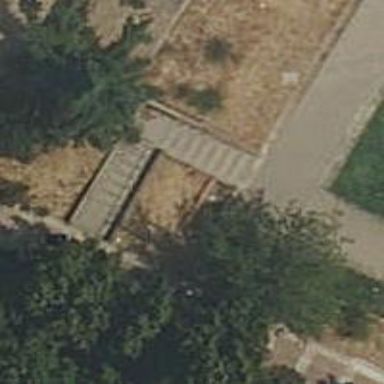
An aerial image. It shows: Set of steps made of paving stones.